Question: My problem is when i deploy my 'ionic' app on android, that scroll effect (see '.gif' below) . This does not occur when i serve my app locally on my development environment.
### Why is it missing and how can i enable it?
My development environment:
- '1.3.20''1.0.0-rc.3'- '22'- '14.10'- '1.8.0_25'- '1.9.4'
---
This '.gif' illustrates what i'm referring as scroll effect:

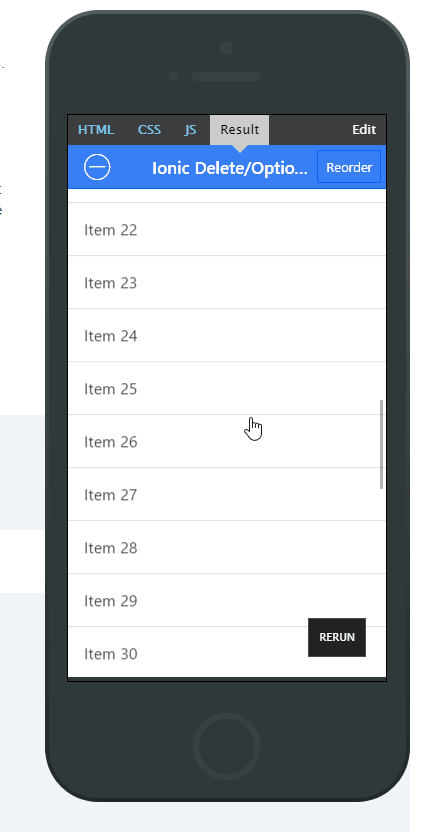
Answer: You experiencing this because on iOS and Local-Browser the default setting for this effect is to be enabled while on Android the default is to be disabled.
, add 'has-bouncing="true"' attribute to 'ion-content' tag
'''
<ion-content has-bouncing="true">
...
'''